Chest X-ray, PA view. Patient: 64 years old, sex M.
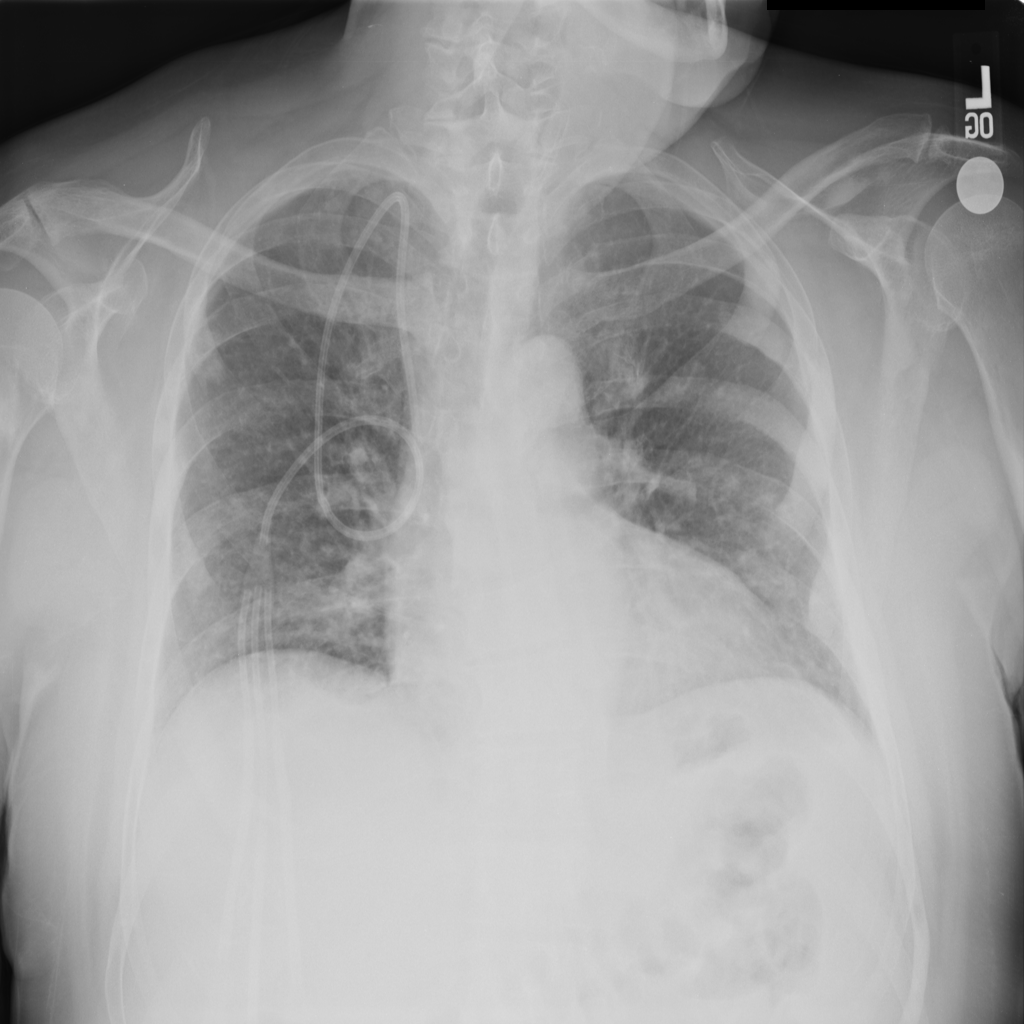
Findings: Nodule